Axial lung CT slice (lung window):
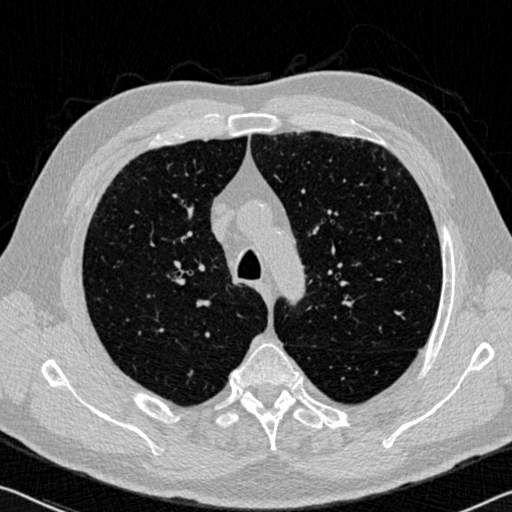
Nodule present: no